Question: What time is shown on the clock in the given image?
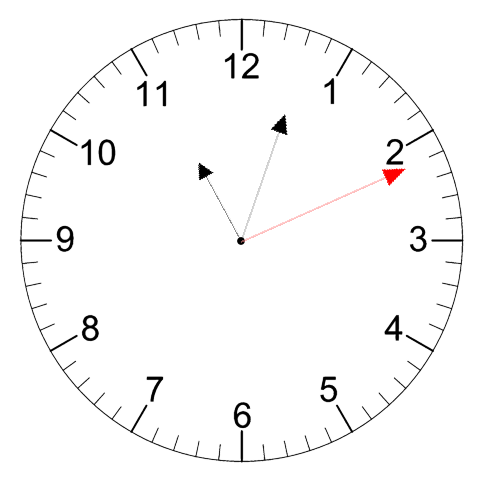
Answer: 11:03:11